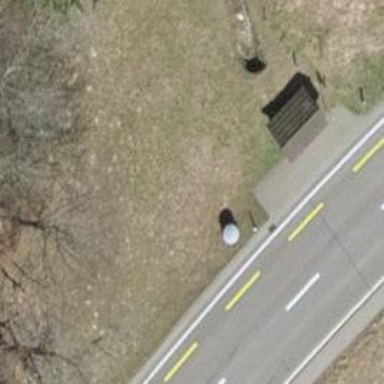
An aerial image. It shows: Bus stop with shelter. It is platform for public transport.